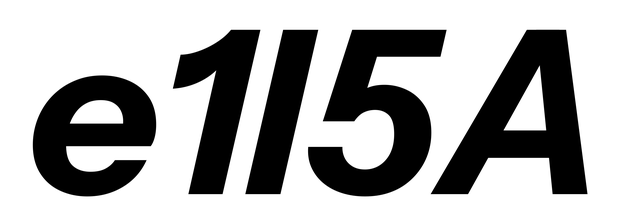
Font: InstrumentSans-Italic_Bold_Italic